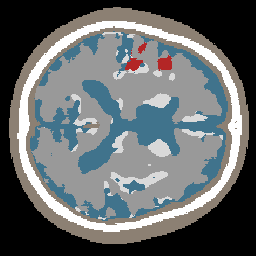
Label: lesion